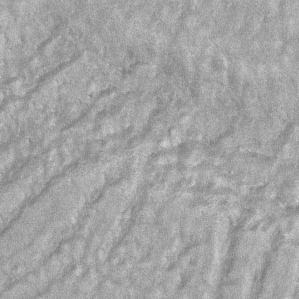
Label: frost